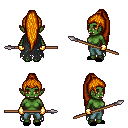
a pixel art fantasy rpg character, female body template, orc, green skin, black tattered cape, teal pants, dark blonde extra-long topknot hairstyle, gold gloves, black slippers, spear, four views (front, back, left, right), 2x2 character sprite sheet, small pixel art, hard edges, no anti-aliasing